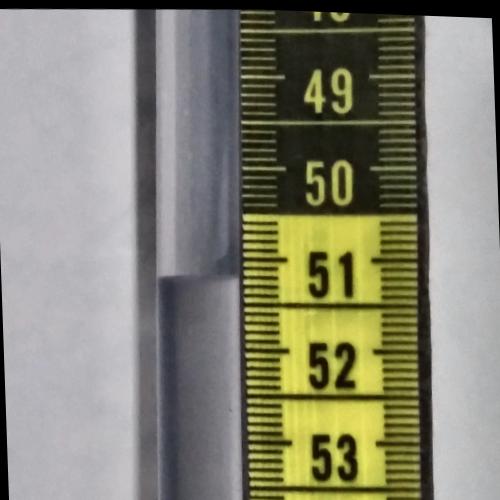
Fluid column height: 51.2 cm